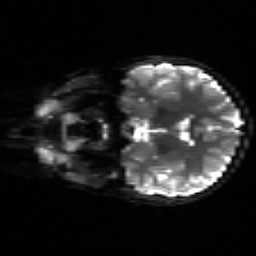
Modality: sbref
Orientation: coronal
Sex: male
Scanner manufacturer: siemens
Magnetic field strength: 3 T
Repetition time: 5 s
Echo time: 0.071 s